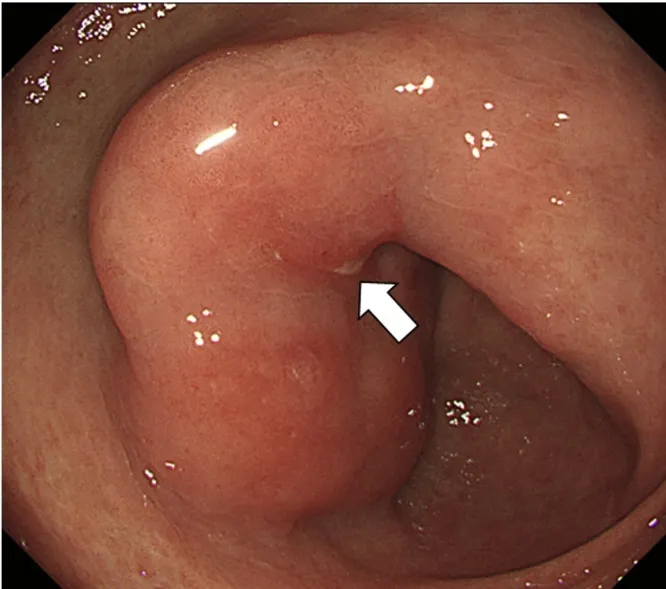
Preoperative endoscopic examination and endoscopic ultrasonography. . (A) Endoscopic image of the submucosal tumor. The surface of the lesion is covered by non-malignant mucosa with erosion (arrow).
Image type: endoscopy (gi_endoscopy)